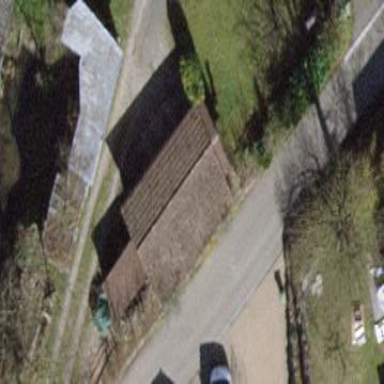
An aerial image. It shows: Building with tiled roof.